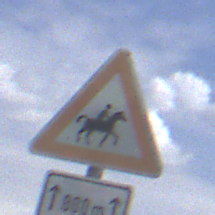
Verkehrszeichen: ReiterLinks
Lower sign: LaengeEinerStrecke1
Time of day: Midday
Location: Outdoor (Nature)
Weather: PartlyCloudy
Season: NotSpecified
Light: Natural